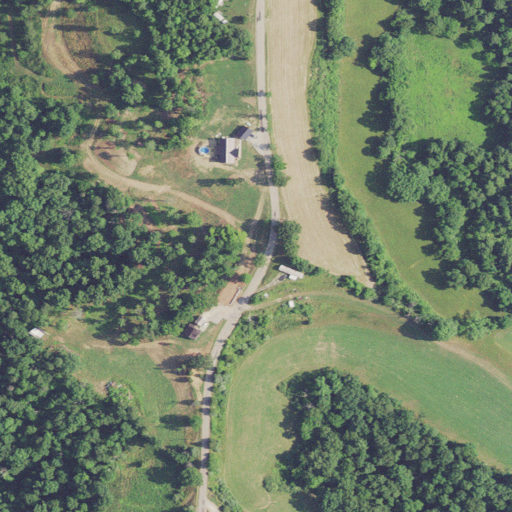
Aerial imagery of ridge(s) in West Virginia named Bee Ridge containing pasture, deciduous forest, shrub, open development, low intensity development, grassland, and medium intensity development